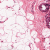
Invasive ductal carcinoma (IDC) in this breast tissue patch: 0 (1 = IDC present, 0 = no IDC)